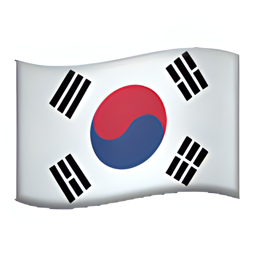
Name: flag for south korea
Emoji: 🇰🇷
Group: Flags
Sub-group: country-flag